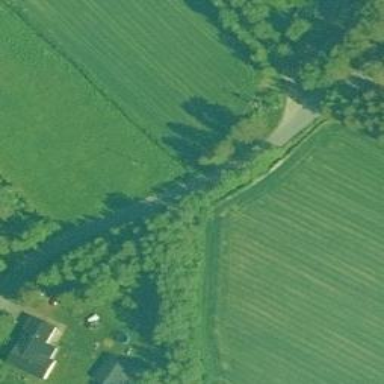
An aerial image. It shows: Unclassified road with bridge.